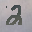
Label: 2